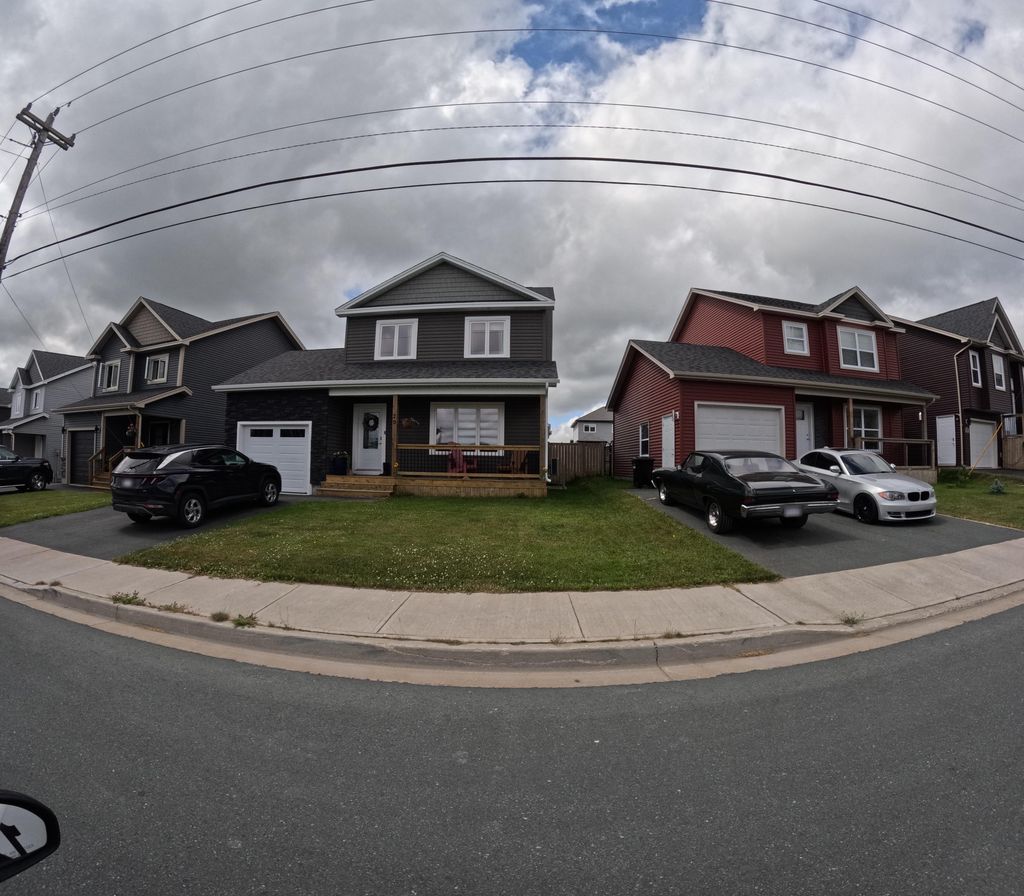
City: st_johns